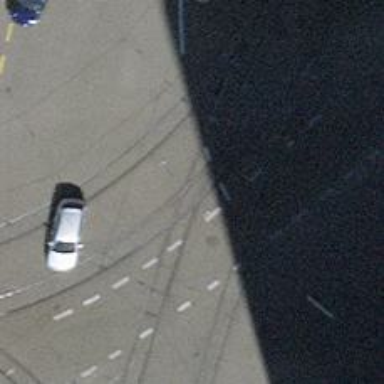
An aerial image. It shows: Railway crossing.